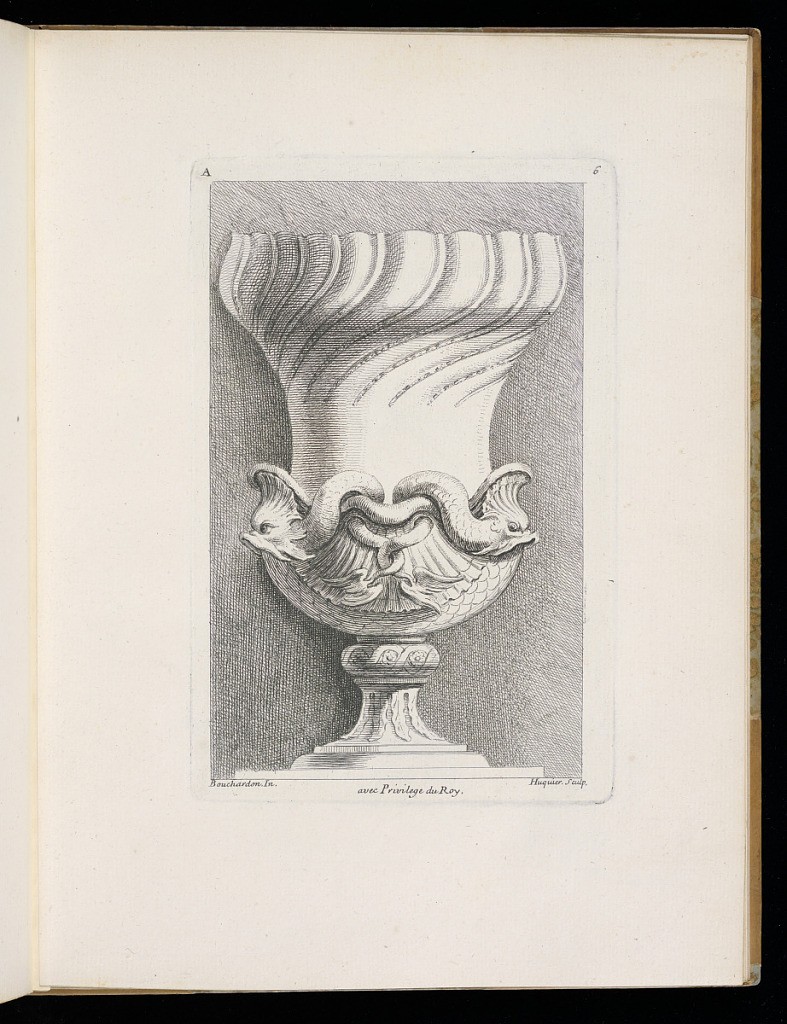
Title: Ornamental Vase Design
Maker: Edme Bouchardon, French, 1698–1762
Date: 1738-1749
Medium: Etching on laid paper
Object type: Print
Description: Design for a vase with dolphins encircling the belly of the krater form. The faces of the dolphins protrude on either side as knobs. There is some scalloping twisting from the body of the vase, through the neck and up to the rim. The lower half of the vase is decorated with a fish-scale pattern. The foot of the vase is adorned with rosettes and vegetal motifs. The plate is lettered and numbered.